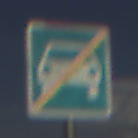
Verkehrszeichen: EndeKraftfahrstrasse
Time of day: MorningAfternoon
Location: Outdoor (RoadRail)
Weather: PartlyCloudy
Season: NotSpecified
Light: Natural